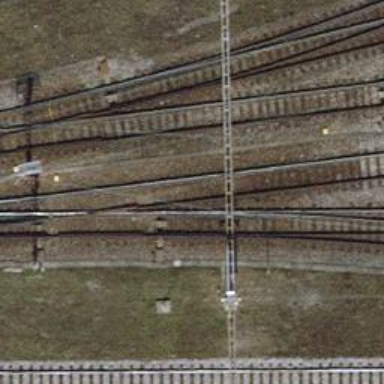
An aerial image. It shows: Railway switch.